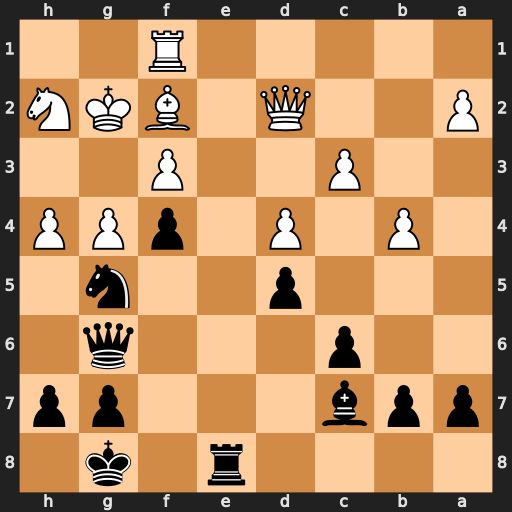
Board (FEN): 4r1k1/ppb3pp/2p3q1/3p2n1/1P1P1pPP/2P2P2/P2Q1BKN/5R2
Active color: b
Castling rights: -
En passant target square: -
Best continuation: Nxf3 Nxf3 Qxg4+